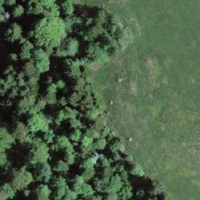
EUNIS habitat code: 23
Species observed at this site:
Chrysosplenium alternifolium